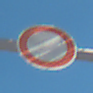
Verkehrszeichen: VerbotFahrzeugeAllerArt
Umgebung: Outdoor, Nature
Tageszeit: Midday
Wetter: PartlyCloudy
Licht: Natural
Jahreszeit: NotSpecified
Kontrast: HighContrast